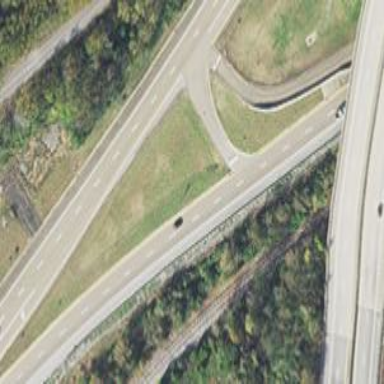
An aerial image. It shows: Trunk link highway.